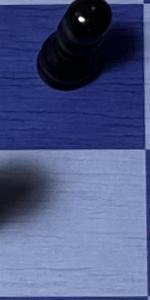
Label: Empty